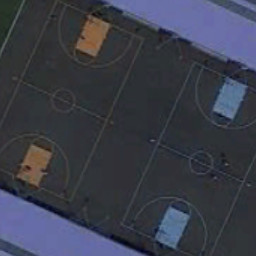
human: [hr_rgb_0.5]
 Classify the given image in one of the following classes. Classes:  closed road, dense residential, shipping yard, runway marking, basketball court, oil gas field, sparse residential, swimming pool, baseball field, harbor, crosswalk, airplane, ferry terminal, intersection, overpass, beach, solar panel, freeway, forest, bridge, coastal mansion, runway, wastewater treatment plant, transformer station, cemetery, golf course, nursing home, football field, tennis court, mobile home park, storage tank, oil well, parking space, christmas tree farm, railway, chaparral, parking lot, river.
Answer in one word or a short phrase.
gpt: basketball court